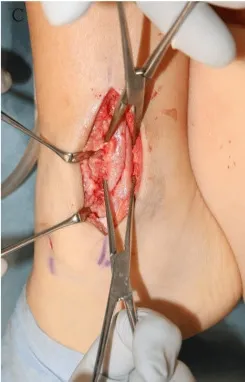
Intraoperative findings. Show that the fracture was freshened and reduced.
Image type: medical_photograph (other_medical_photograph)